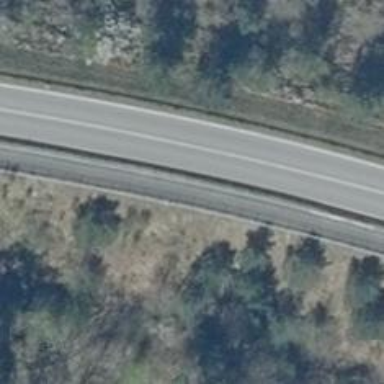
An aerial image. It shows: Path with asphalt surface and embankment.